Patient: sex F, age 26
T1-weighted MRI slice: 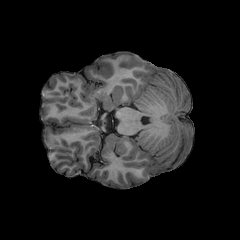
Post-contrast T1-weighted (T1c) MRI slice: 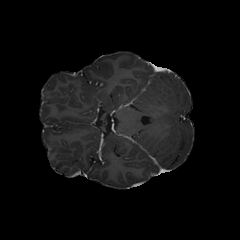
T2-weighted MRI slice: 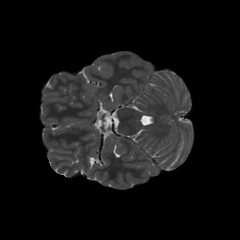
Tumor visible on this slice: no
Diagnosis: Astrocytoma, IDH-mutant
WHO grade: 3